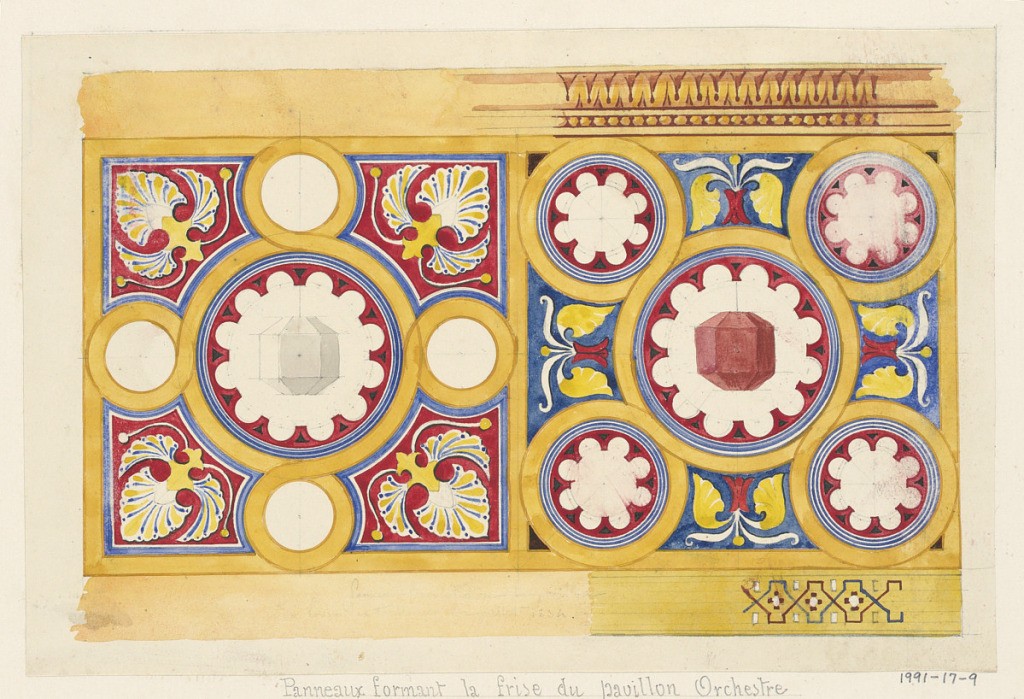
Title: Design for Decorative Panel for July Festival Architecture
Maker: Félix Duban, French, 1797 - 1870
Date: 1834
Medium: Brush, pen, watercolor, gouache, black ink, wash, graphite on off-white paper mounted on off-white laid paper
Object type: Drawing
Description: Geometric oriental design in blue, red, and gold for frieze panels of music pavilion (see 1991-17-7).  Panel design divided into two squares divided into quatrofoil-like pattern with faceted objects in central circle.  Decorative bands at top and bottom are partially described.